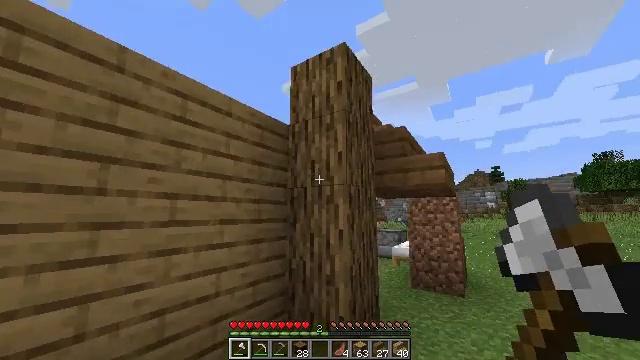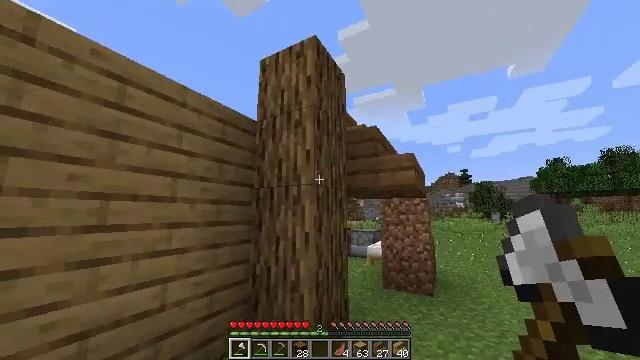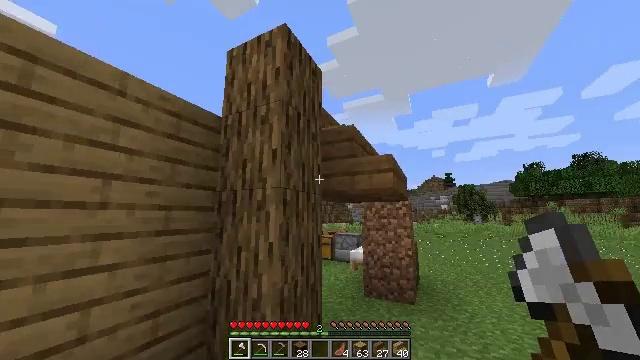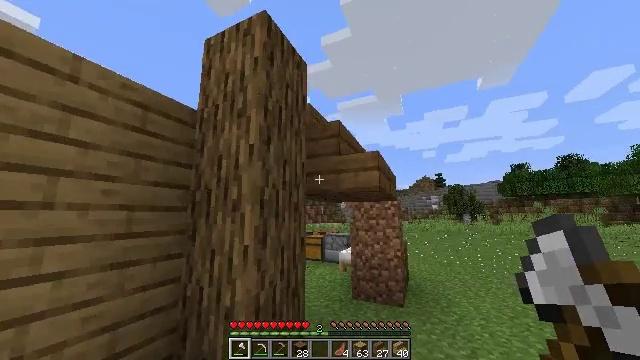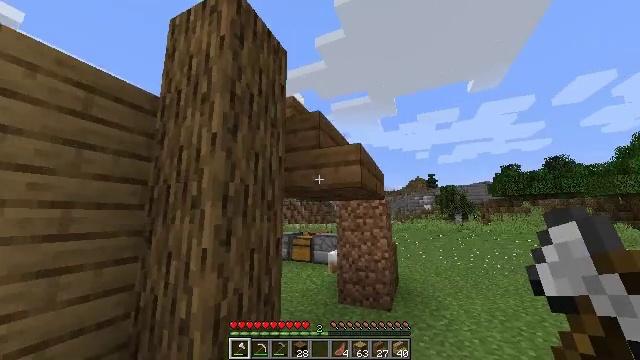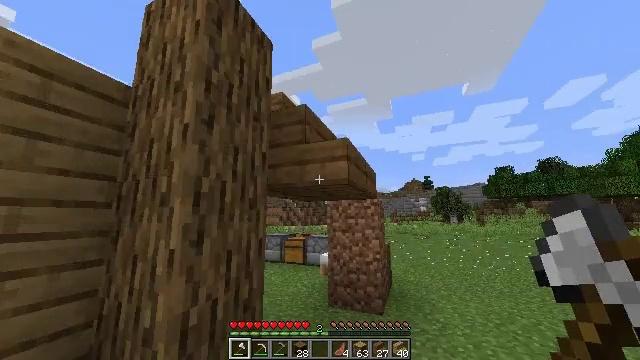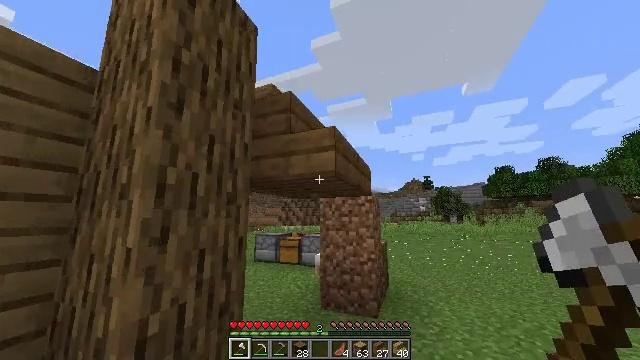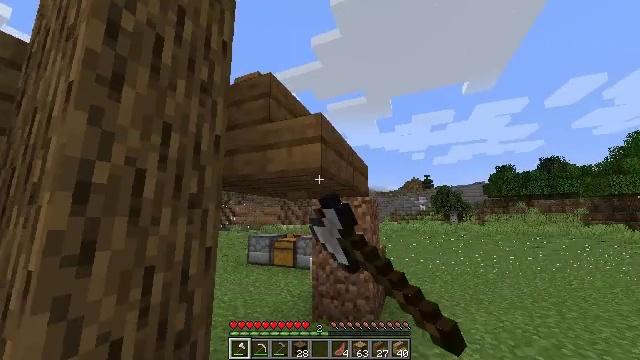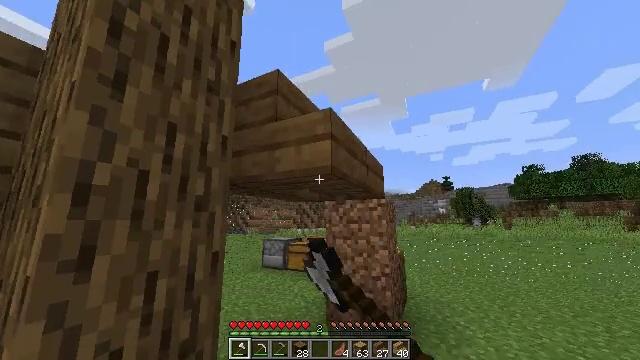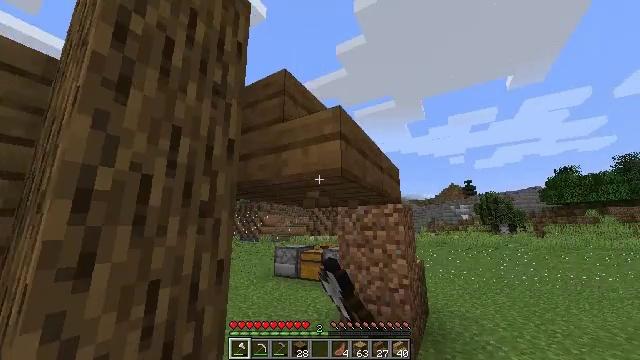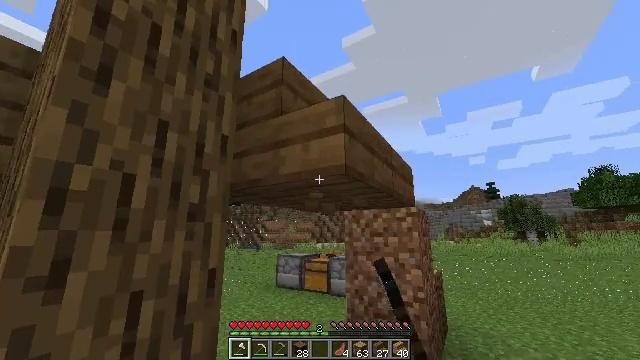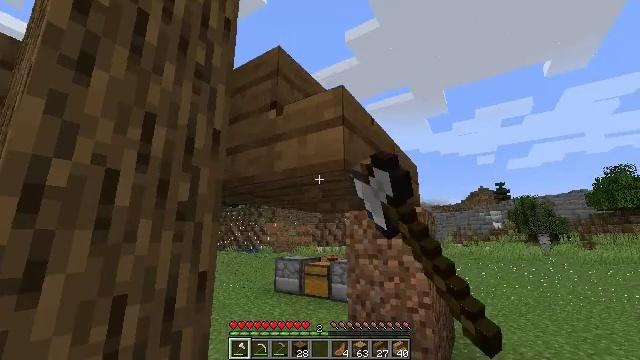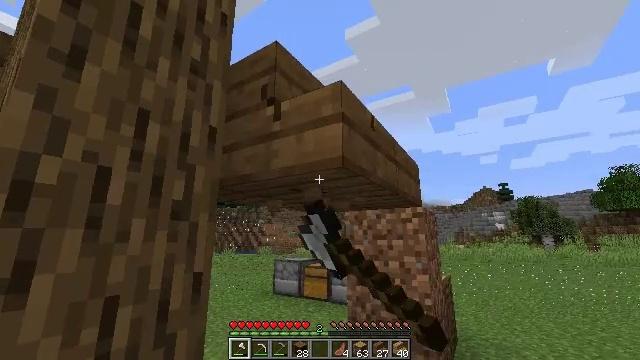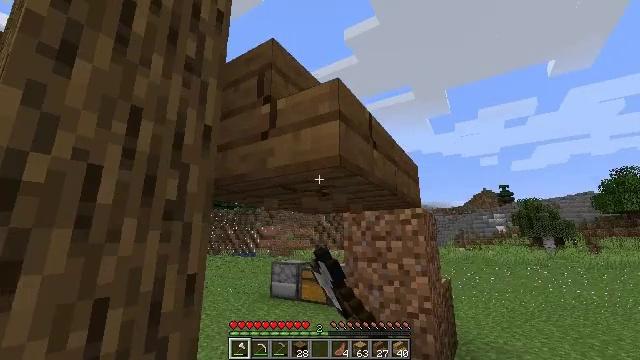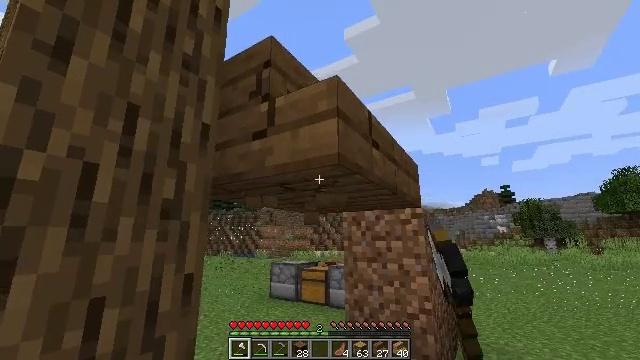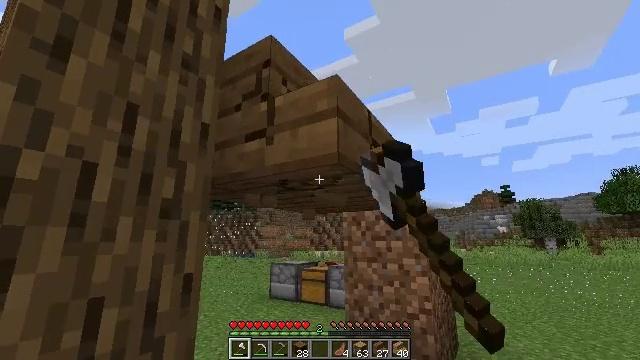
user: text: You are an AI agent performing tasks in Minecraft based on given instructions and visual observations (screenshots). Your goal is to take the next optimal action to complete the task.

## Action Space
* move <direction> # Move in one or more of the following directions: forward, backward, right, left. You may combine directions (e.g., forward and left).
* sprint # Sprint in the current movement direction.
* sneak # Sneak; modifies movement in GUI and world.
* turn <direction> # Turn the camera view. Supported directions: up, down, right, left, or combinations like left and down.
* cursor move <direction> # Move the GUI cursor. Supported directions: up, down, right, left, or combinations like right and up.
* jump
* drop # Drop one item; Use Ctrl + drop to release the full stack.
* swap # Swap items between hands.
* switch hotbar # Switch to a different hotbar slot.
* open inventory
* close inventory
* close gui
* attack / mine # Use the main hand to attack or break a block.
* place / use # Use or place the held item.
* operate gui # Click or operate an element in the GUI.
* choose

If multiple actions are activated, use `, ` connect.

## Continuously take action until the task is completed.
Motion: motion action
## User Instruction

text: Attack the spruce stairs to remove them.
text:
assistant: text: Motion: move forward and move right, sprint, turn right
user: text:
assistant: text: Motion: move forward and move right, sprint, turn right
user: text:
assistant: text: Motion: move forward and move right, sprint, turn right
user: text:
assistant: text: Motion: move forward and move right, sprint, turn right
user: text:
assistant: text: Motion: move forward and move right, sprint
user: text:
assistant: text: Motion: move forward, sprint, attack / mine
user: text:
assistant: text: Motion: move forward, sprint, attack / mine
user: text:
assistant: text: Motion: sprint, turn left, attack / mine
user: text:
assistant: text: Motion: turn left and up, attack / mine
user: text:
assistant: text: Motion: turn left, attack / mine
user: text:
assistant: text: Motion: attack / mine
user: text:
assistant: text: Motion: attack / mine
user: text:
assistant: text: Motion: attack / mine
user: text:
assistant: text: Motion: attack / mine
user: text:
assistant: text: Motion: attack / mine
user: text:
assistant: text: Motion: attack / mine
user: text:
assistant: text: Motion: attack / mine
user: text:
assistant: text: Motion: move forward, turn left and up, attack / mine
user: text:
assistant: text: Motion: move forward and move right, turn left and up, attack / mine
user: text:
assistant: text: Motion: move forward and move right, turn left and up, attack / mine
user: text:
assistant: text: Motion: move forward and move right, turn left and up, attack / mine
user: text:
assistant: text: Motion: move forward and move right, turn left, attack / mine
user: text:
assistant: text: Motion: move forward and move right, turn left and up, attack / mine
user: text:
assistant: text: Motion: move forward and move right, turn left and up, attack / mine
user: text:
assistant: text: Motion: move forward and move right, turn left and up, attack / mine
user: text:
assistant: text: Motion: move forward and move right, attack / mine
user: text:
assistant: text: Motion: attack / mine
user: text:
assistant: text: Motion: turn right, attack / mine
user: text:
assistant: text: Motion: attack / mine
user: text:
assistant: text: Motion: turn up, attack / mine